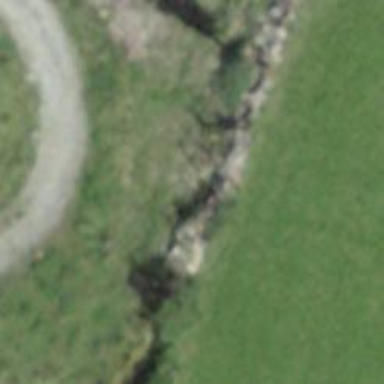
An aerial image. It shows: Fence is in the image.